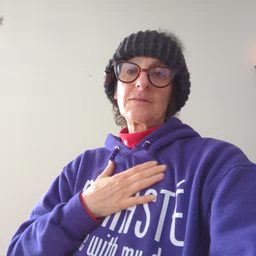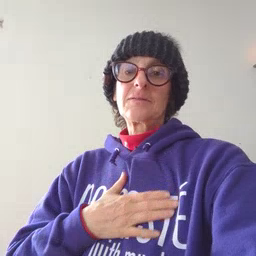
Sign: food